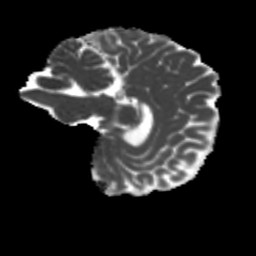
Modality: MD
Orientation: sagittal
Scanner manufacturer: siemens
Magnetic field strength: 3 T
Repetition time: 4 s
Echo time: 0.0594 s